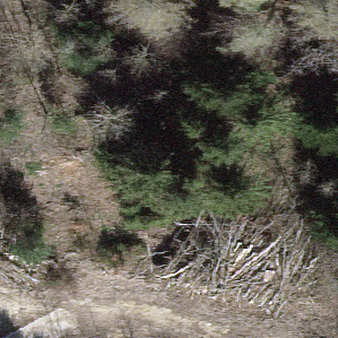
Label: other